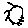
Label: sun